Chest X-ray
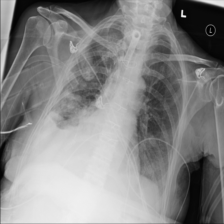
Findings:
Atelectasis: negative
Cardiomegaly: negative
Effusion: negative
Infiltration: negative
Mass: positive
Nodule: negative
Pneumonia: negative
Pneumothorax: negative
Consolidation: negative
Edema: negative
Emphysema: negative
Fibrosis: negative
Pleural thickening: negative
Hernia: negative